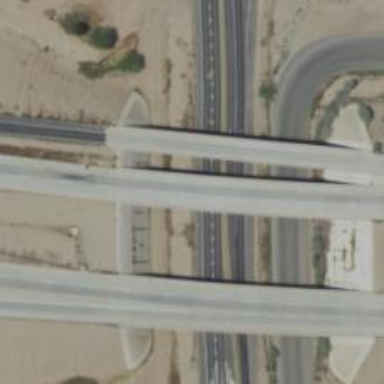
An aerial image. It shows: Bridge over trunk highway expressway.